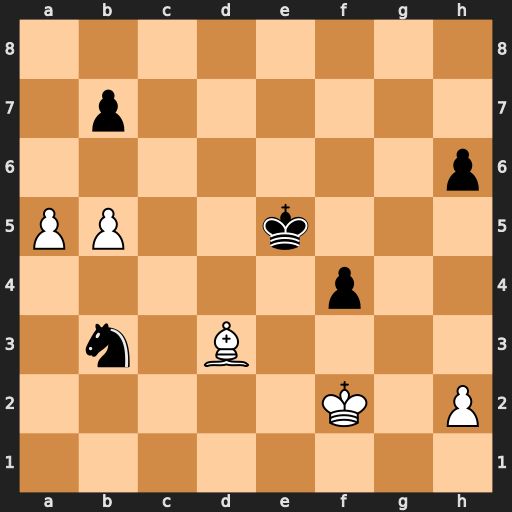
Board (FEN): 8/1p6/7p/PP2k3/5p2/1n1B4/5K1P/8
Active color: w
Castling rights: -
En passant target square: -
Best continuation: a6 bxa6 bxa6